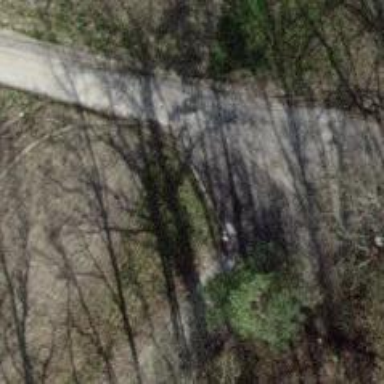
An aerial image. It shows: Grassy track road with grade 4 track type.